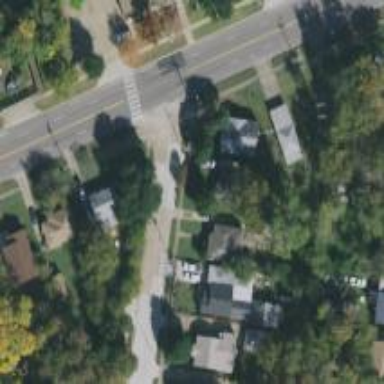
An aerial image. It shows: Residential road with separate sidewalk.